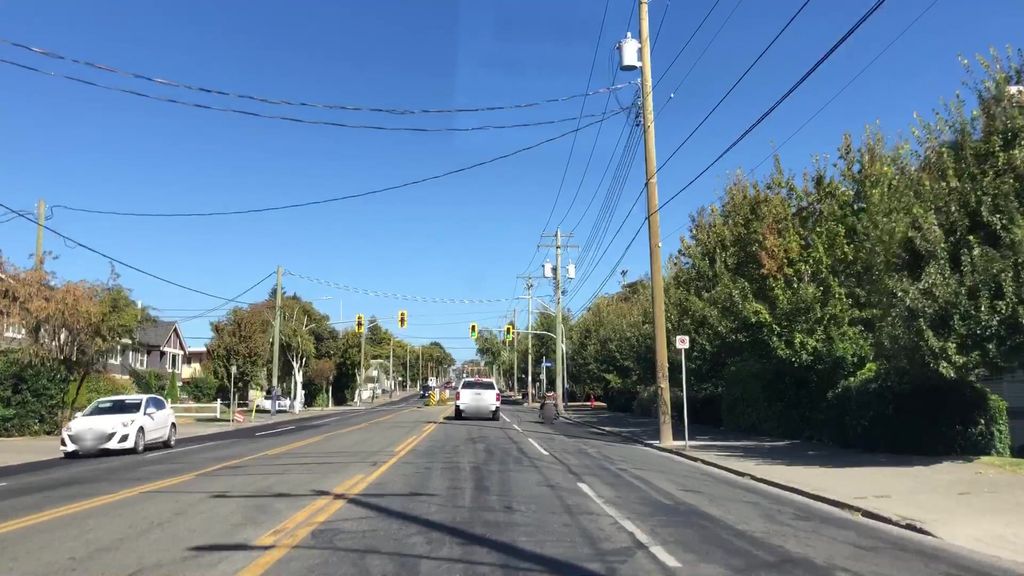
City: victoria